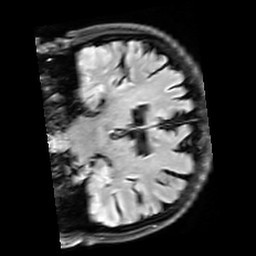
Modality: FLAIR
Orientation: coronal
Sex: male
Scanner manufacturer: siemens
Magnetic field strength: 3 T
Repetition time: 10 s
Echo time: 0.09 s